Question: I have 2 projects. I am trying to copy code from project A to project B. One of the lines, is
'''
CComPtr<_CPH> _cphw = NULL;
'''
This does not work in project B but works in project A. From what I can see this function is in C:\Program Files (x86)\Microsoft Visual Studio 9.0\VCtlmfc\includetlcomcli.h.
I tried adding a #include, and read up that I needed to add the atl namespace but that doesn't help.
I'm not sure if its a linker issue because it works on one and not the other (I assumed linker was global).
this is my error

If it is a linker issue please advise how to resolve it. I would prefer to resolve in in VS over command line if possible.
Please give a brief explanation of how the linker works on a project level(if it does) i.e. where does it store the data for which folder to look in (optional)
Please help, Thanks
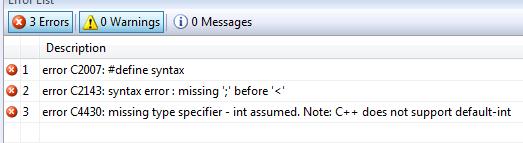
Answer: Please try to add the following:
'''
#include <atlbase.h>
using namespace ATL;
'''